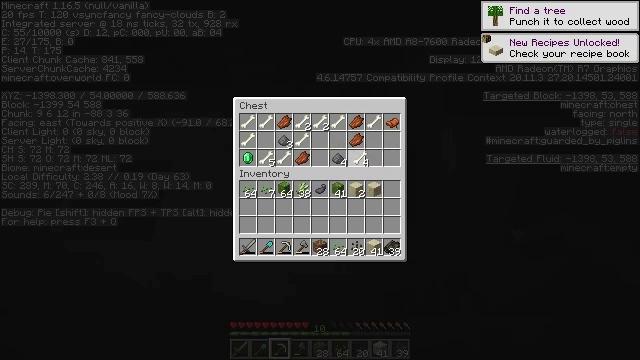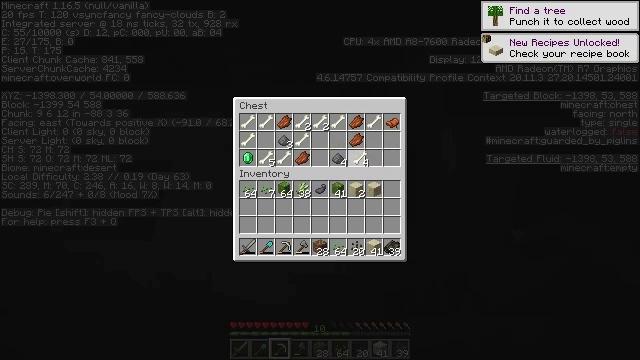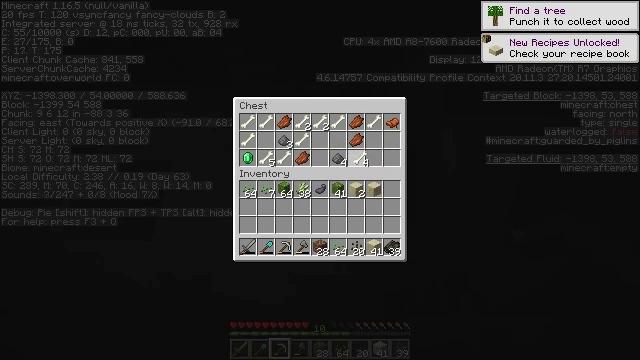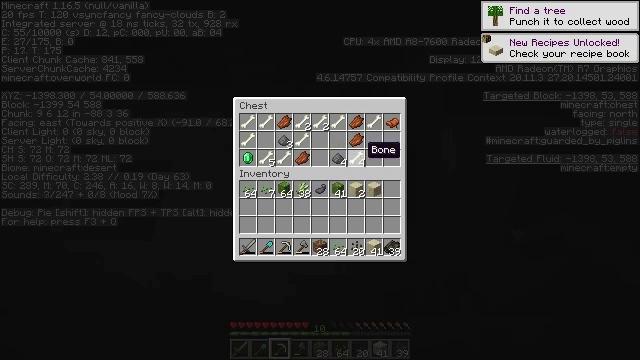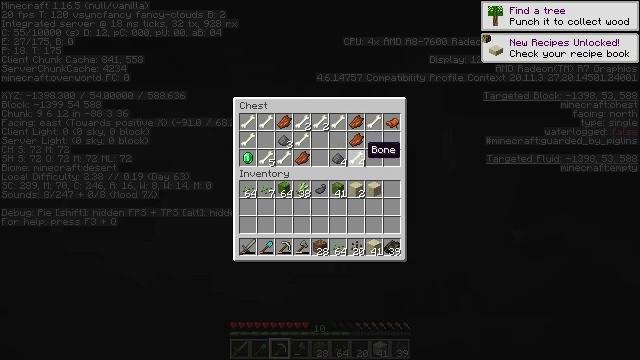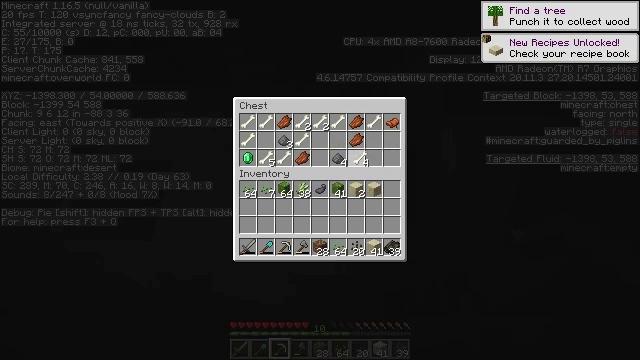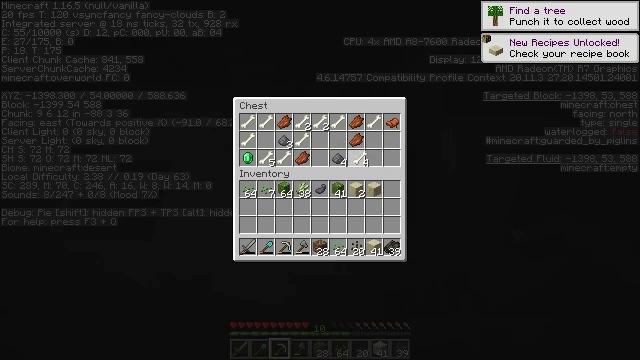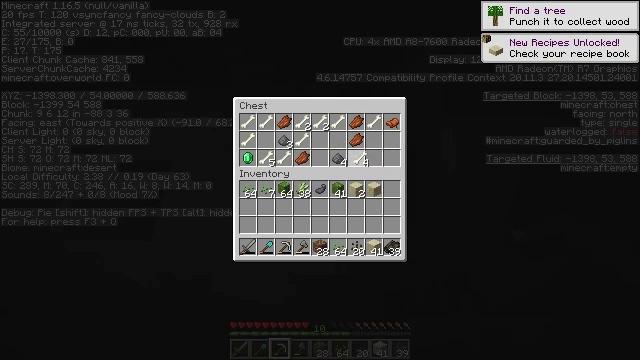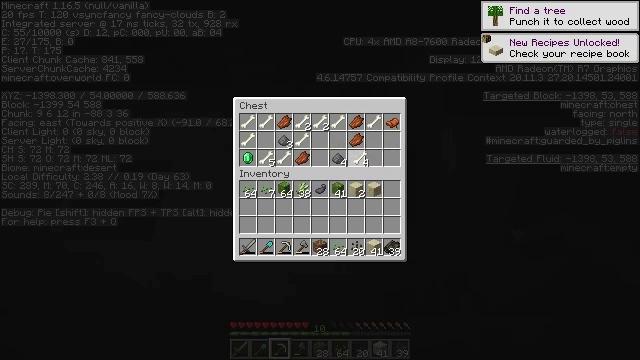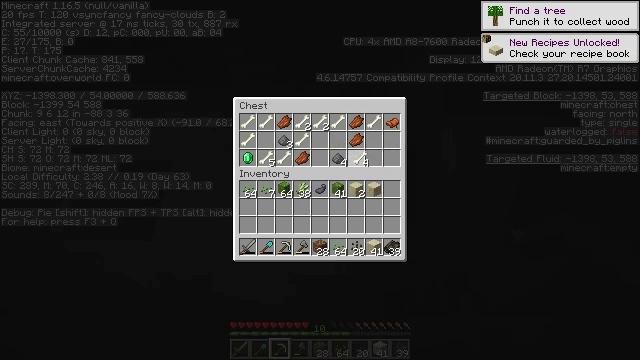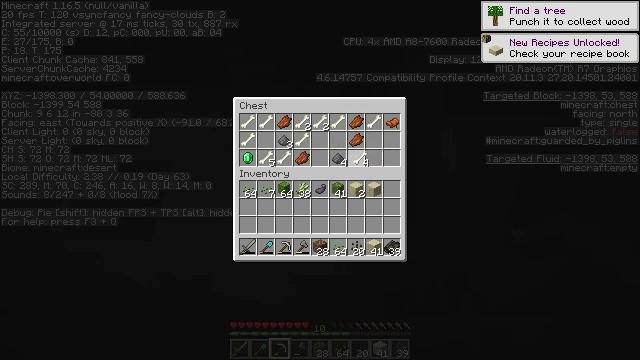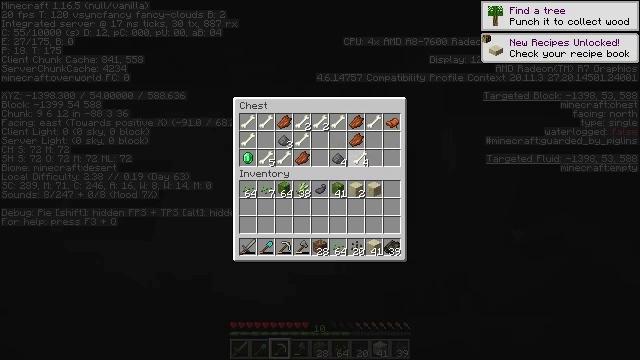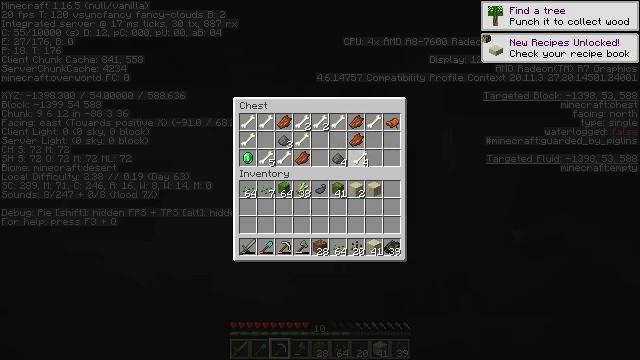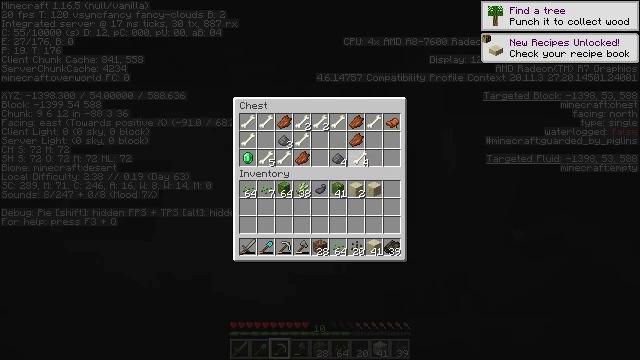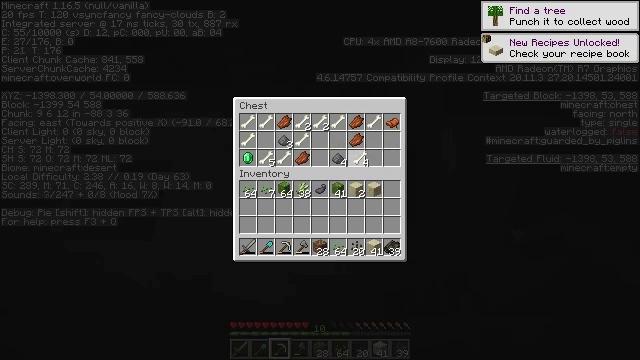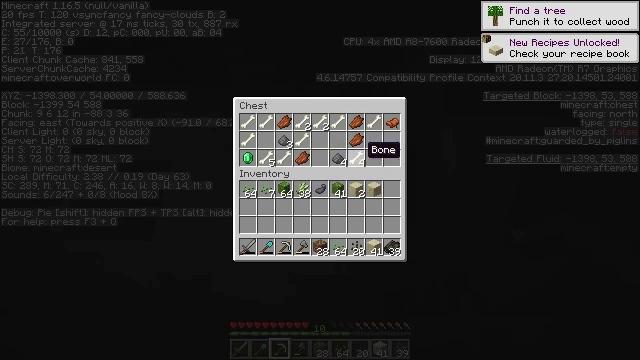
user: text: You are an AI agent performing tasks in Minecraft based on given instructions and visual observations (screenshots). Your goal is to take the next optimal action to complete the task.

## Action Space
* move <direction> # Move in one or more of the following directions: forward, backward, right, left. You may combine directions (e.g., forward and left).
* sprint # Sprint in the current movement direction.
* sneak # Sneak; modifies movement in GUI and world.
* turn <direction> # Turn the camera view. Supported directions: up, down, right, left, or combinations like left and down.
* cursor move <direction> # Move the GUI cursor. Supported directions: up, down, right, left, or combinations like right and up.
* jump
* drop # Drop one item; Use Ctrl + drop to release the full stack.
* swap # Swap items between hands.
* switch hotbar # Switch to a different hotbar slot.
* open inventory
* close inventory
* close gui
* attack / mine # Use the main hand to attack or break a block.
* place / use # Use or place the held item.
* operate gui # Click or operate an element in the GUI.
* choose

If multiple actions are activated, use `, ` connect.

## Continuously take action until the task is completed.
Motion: motion action
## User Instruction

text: Mine the chiseled sandstone.
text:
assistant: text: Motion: attack / mine
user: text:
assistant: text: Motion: attack / mine
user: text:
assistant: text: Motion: no_op
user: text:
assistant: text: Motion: no_op
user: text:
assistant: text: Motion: attack / mine
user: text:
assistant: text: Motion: attack / mine
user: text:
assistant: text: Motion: attack / mine
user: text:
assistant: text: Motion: attack / mine
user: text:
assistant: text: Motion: attack / mine
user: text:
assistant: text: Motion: attack / mine
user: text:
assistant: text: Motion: no_op
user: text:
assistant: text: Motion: attack / mine
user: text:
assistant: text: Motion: attack / mine
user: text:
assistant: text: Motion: attack / mine
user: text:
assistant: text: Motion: no_op
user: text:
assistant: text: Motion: no_op
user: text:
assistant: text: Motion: attack / mine
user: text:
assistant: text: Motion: attack / mine
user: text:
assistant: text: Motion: attack / mine
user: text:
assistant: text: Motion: no_op
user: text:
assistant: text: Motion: attack / mine
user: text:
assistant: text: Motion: attack / mine
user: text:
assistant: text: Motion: attack / mine
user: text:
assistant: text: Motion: attack / mine
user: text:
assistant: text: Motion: attack / mine
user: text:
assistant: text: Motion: attack / mine
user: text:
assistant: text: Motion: no_op
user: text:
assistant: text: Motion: attack / mine
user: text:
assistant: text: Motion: attack / mine
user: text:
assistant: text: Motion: attack / mine